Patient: sex M, age 48
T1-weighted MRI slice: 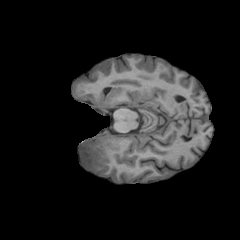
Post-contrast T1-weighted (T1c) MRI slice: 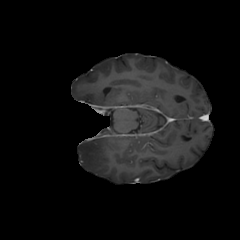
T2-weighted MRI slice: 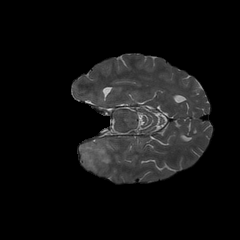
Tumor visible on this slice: yes
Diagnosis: Glioblastoma, IDH-wildtype
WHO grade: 4